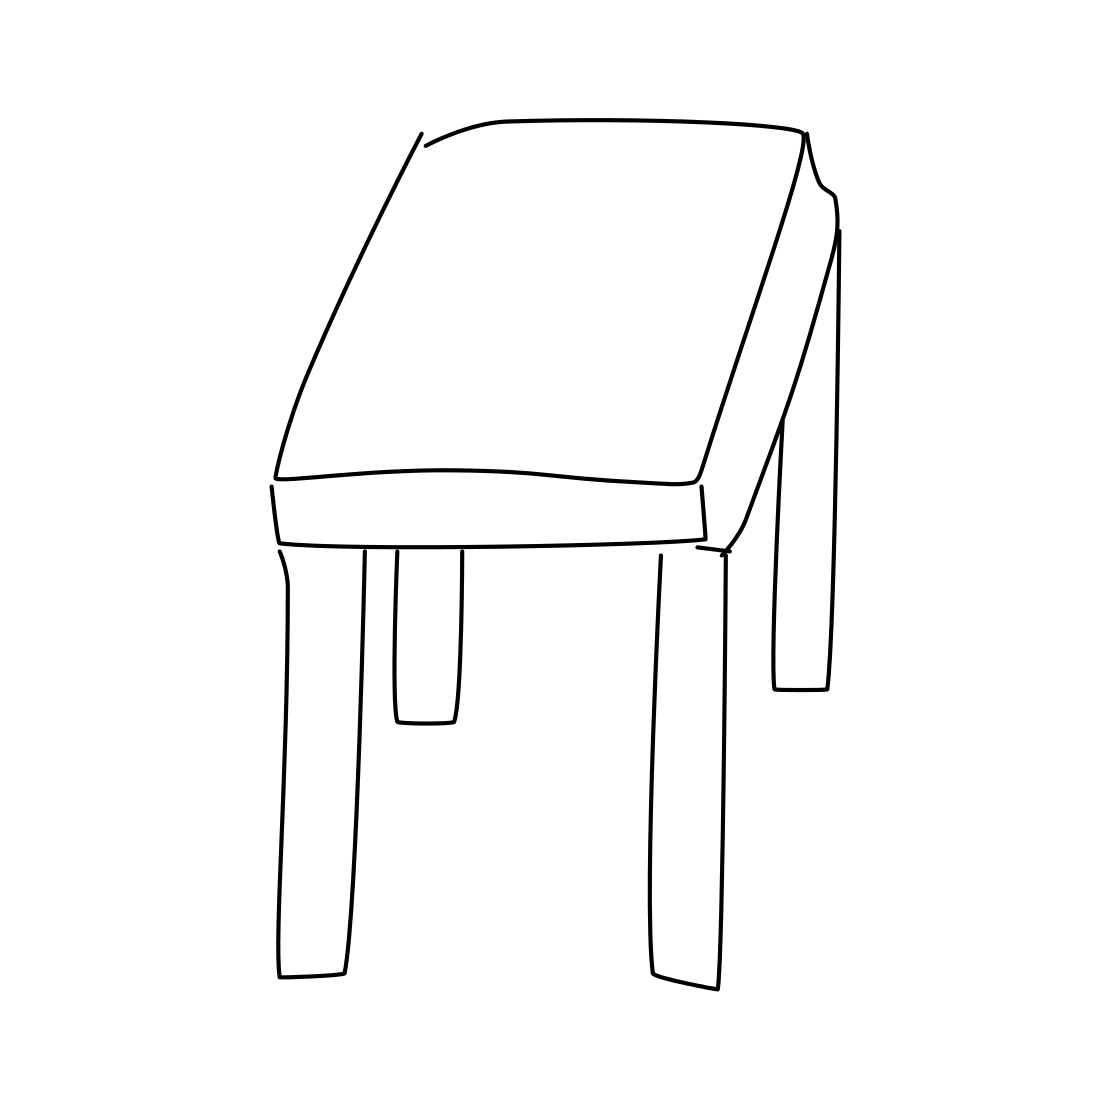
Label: table